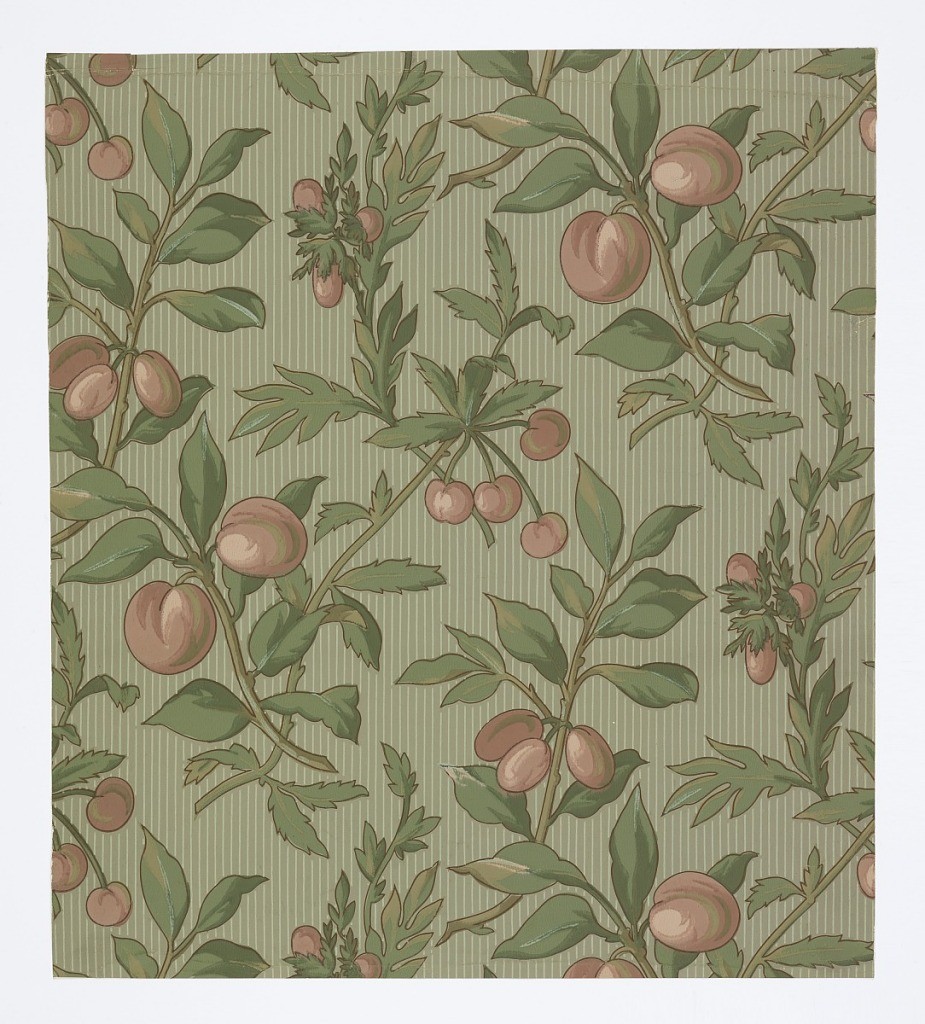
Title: Sidewall
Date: ca. 1880
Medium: Machine-printed paper
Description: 1970-26-4-cdd: Aesthetic or Anglo-Japanesque pattern with overlap...;     1970-26-4-cu: All-over pattern of branches laden with different ...